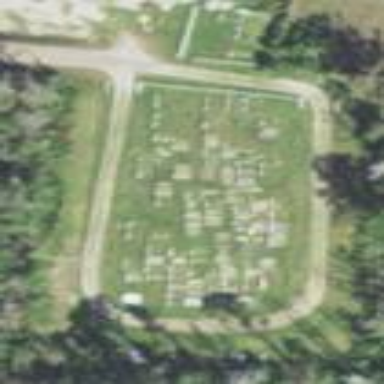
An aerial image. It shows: Cemetery or graveyard.